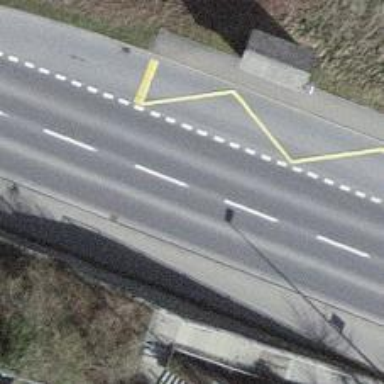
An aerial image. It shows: Bus stop equipped with public transport stop position.